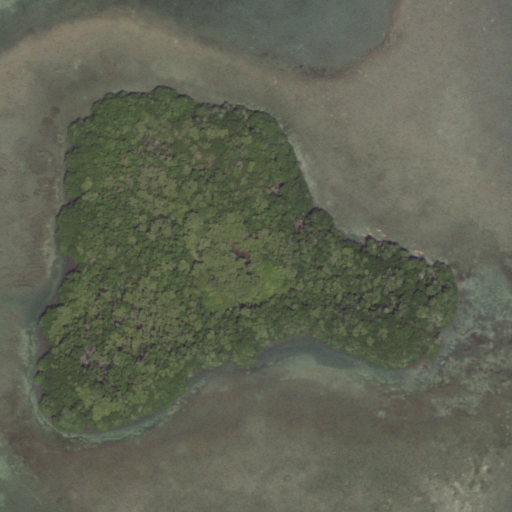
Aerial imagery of island in Florida named Mule Key containing open water and herbaceous wetlands